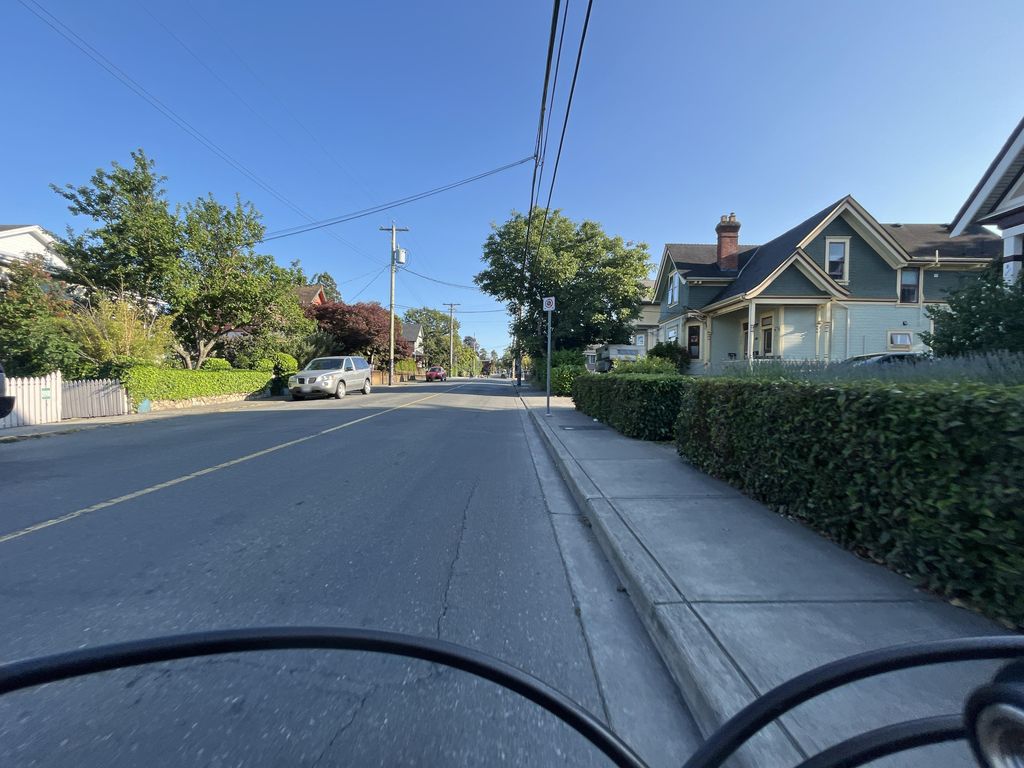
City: victoria